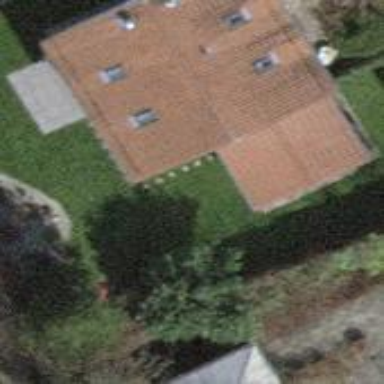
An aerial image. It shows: Detached building.